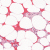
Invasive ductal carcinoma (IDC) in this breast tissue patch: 0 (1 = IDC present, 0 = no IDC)